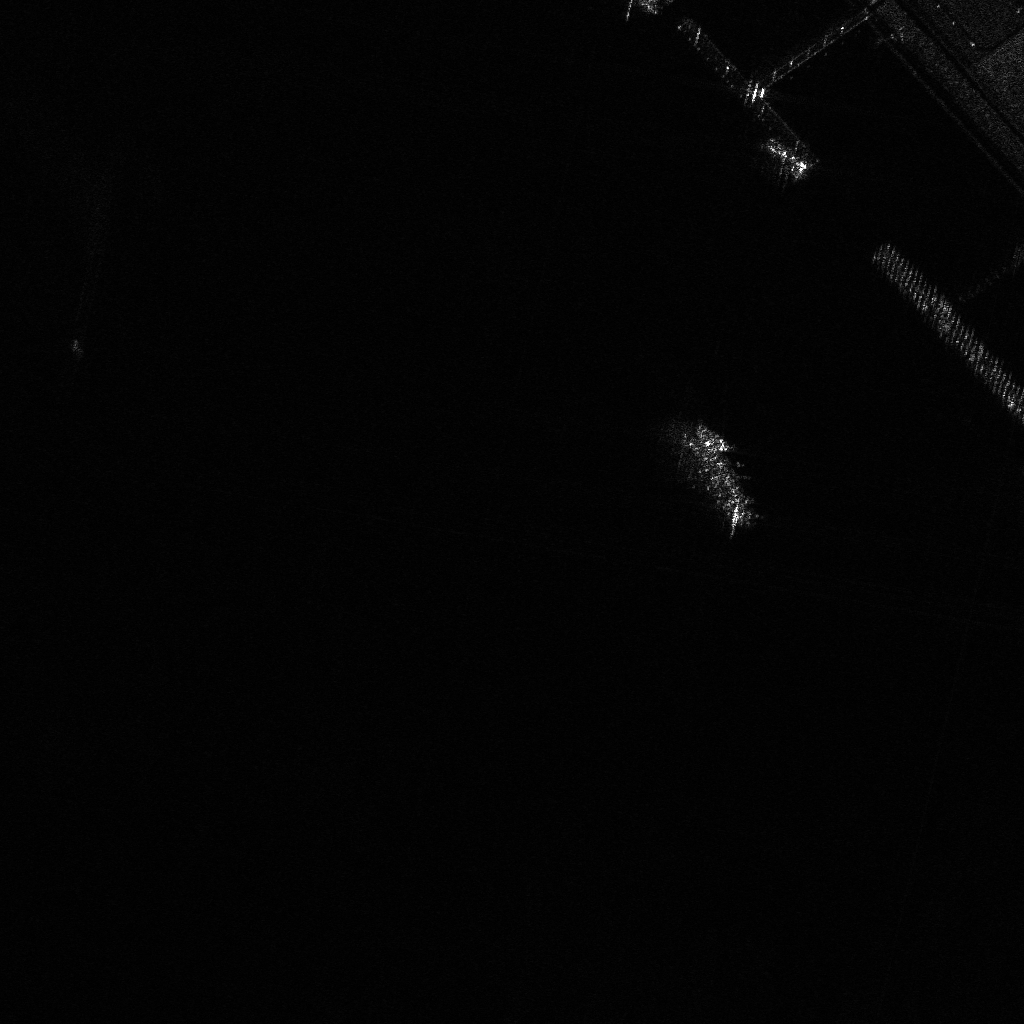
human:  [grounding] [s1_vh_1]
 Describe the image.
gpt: In the satellite image, there is  <ref>1 medium cell-container </ref> <box>[[64, 45, 76, 48, 56]]</box> located at right,  <ref>1 medium container </ref> <box>[[73, 14, 78, 16, 45]]</box> located at top right.